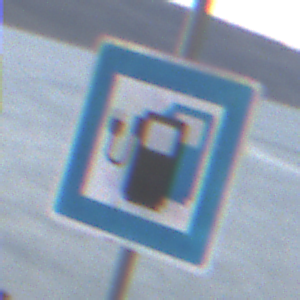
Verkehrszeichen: LadestationFuerElektrofahrzeuge
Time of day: SunriseSunset
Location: Outdoor (RoadRail)
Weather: PartlyCloudy
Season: NotSpecified
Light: Natural